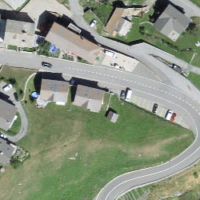
EUNIS habitat code: 54
Species observed at this site:
Erebia tyndarus
Pyrrhocorax graculus
Anthus spinoletta